Field crop: maize
Growth stage: 1
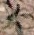
Species: atriplex